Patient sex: M
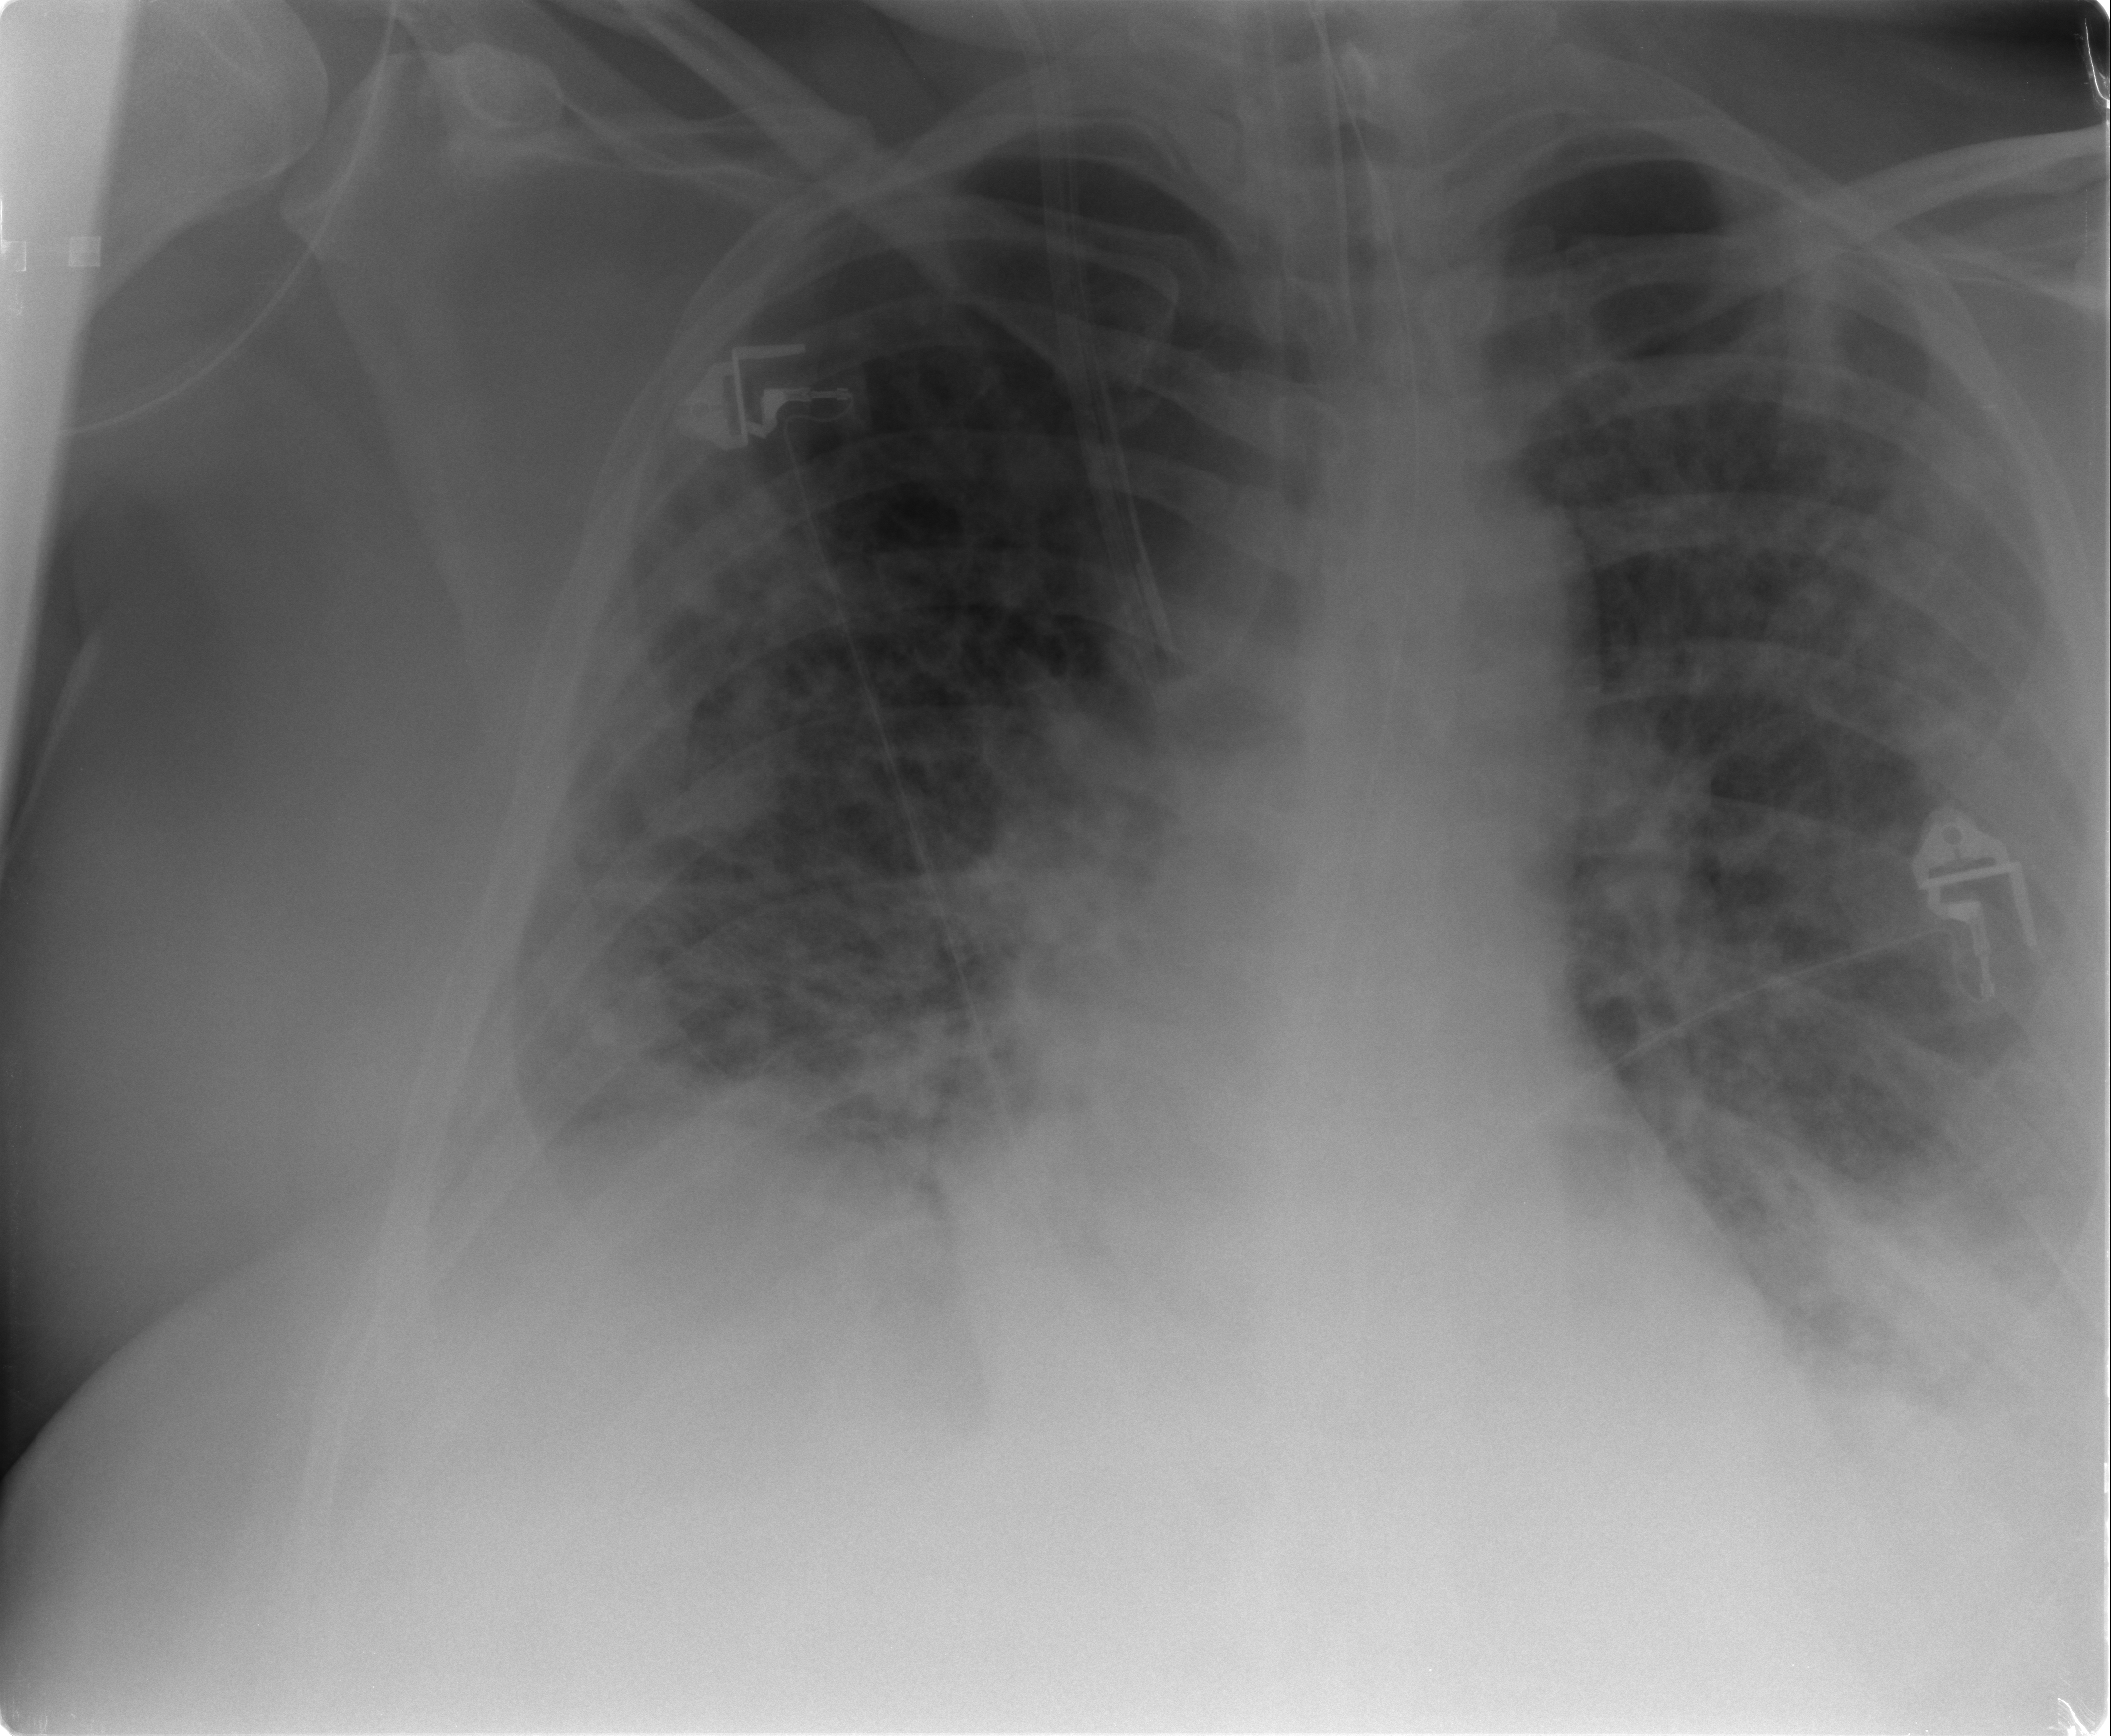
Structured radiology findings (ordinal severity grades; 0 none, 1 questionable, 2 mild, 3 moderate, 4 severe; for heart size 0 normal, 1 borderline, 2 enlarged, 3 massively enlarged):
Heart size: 0
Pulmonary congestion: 0
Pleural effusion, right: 2
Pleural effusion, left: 2
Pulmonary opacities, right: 3
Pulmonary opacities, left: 4
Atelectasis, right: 2
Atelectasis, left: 2